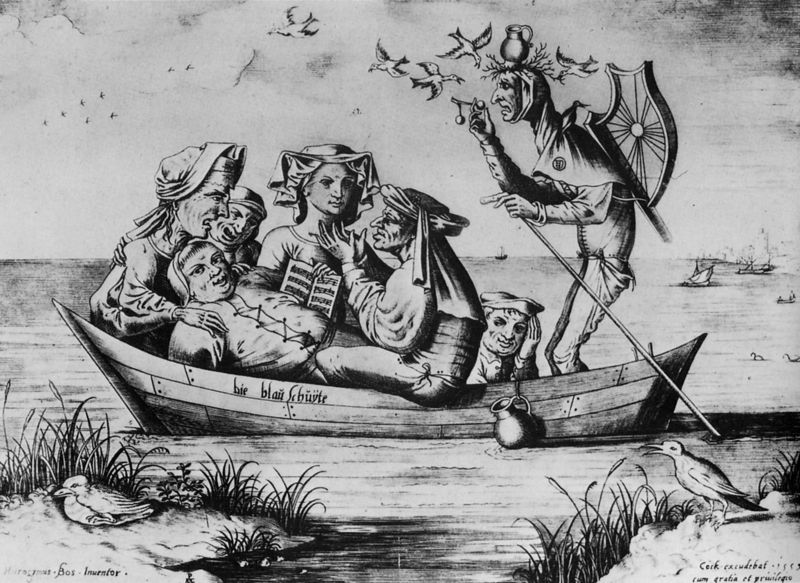
Titel: Spielleute in einem kleinen Boot, südniederländisch
Schlagwörter: blau, hand, himmel, kopf, mann, wasser, wolken, frauen, see, ufer, finger, frau, grau, holz, männer, weiss, zeichnung, gras, tiere, tod, tot, signatur, vögel, gewässer, boot, kanne, holzschnitt, schiff, schiffe, schrift, liegen, ente, noten, graphik, möwe, dick, narr, narren, buch, stern, druck, stich, streit, lustig, singen, holt, kupferstich, lied, ade, partie, narrenschiff, druck#, #grafik, möew, stab#frau, himeöl